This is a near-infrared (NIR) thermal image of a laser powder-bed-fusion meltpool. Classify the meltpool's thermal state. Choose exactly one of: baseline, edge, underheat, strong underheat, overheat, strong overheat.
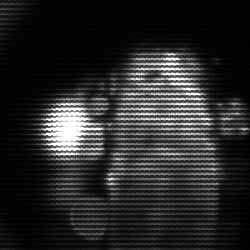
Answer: strong underheat